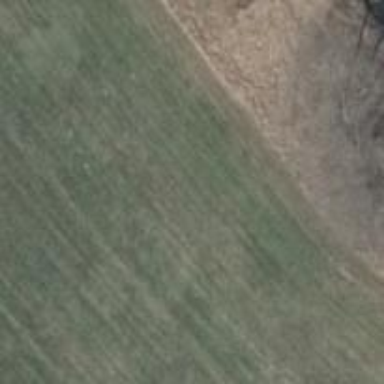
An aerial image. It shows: Grass track.